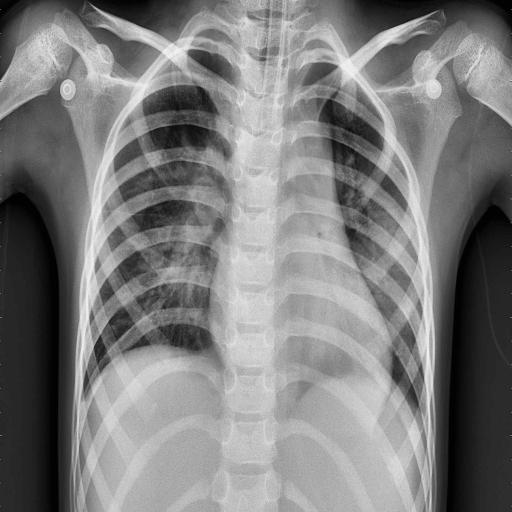
Finding: PNEUMONIA